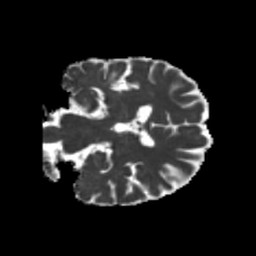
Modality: MD
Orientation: coronal
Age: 70
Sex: male
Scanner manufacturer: siemens
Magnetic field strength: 3 T
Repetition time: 5.25 s
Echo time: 0.08 s